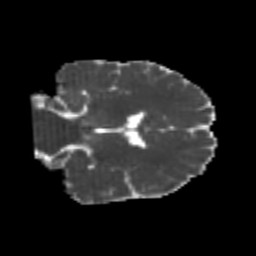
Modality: MD
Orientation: coronal
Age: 21
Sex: male
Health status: healthy
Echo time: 0.074 s